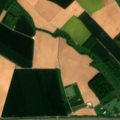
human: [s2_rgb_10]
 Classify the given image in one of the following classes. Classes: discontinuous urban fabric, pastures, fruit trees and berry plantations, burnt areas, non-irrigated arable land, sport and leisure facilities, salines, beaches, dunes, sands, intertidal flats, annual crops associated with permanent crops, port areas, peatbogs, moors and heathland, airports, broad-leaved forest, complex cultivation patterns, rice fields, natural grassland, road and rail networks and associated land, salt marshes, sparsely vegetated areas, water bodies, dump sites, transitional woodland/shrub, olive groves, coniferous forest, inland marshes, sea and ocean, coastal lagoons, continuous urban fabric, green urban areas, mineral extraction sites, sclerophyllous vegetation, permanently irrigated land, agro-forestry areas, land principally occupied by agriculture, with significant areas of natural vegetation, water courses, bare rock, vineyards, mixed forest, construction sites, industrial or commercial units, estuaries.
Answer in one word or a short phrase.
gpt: non-irrigated arable land, complex cultivation patterns, broad-leaved forest